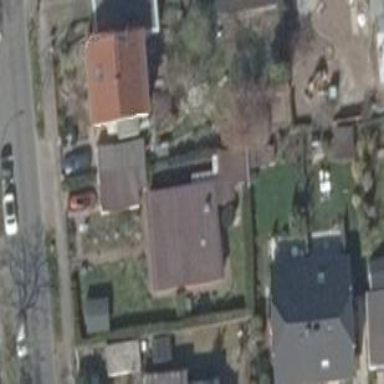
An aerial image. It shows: Simple house.